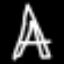
Label: The Eiffel Tower